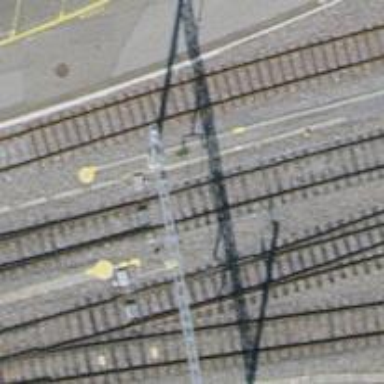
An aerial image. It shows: Single railway track with electrified contact line.